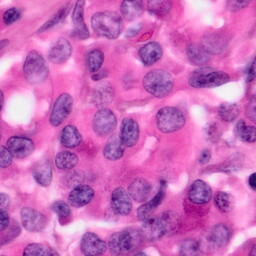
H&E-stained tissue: Pancreatic